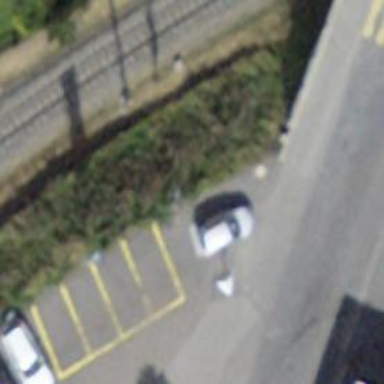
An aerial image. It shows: Charging station.